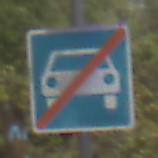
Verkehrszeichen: EndeKraftfahrstrasse
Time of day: MorningAfternoon
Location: Outdoor (Urban)
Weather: PartlyCloudy
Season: NotSpecified
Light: Natural